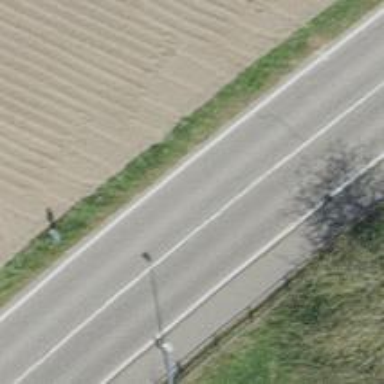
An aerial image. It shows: Primary road with asphalt surface.